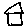
Label: house